Question: Im trying to make a div, take the whole inner height of a browser dynamically and it does not work

Ignore the black, its a div over this div. I want the gray area to take over the whole screen when i enter the divs id #cars on the adressbar
JS:
'''
<script type="text/javascript">
window.onload = function(){
getElementById("cars").style.height = window.innerHeight + " px";
}
};
</script>
'''
I dont think HTML and CSS are necessary to include because its something wrong with my script.
Can someone please help me? That'd be great!
EDIT:
FYI it does not work even when I input '1000px' instead of window.innerHeight blablabla
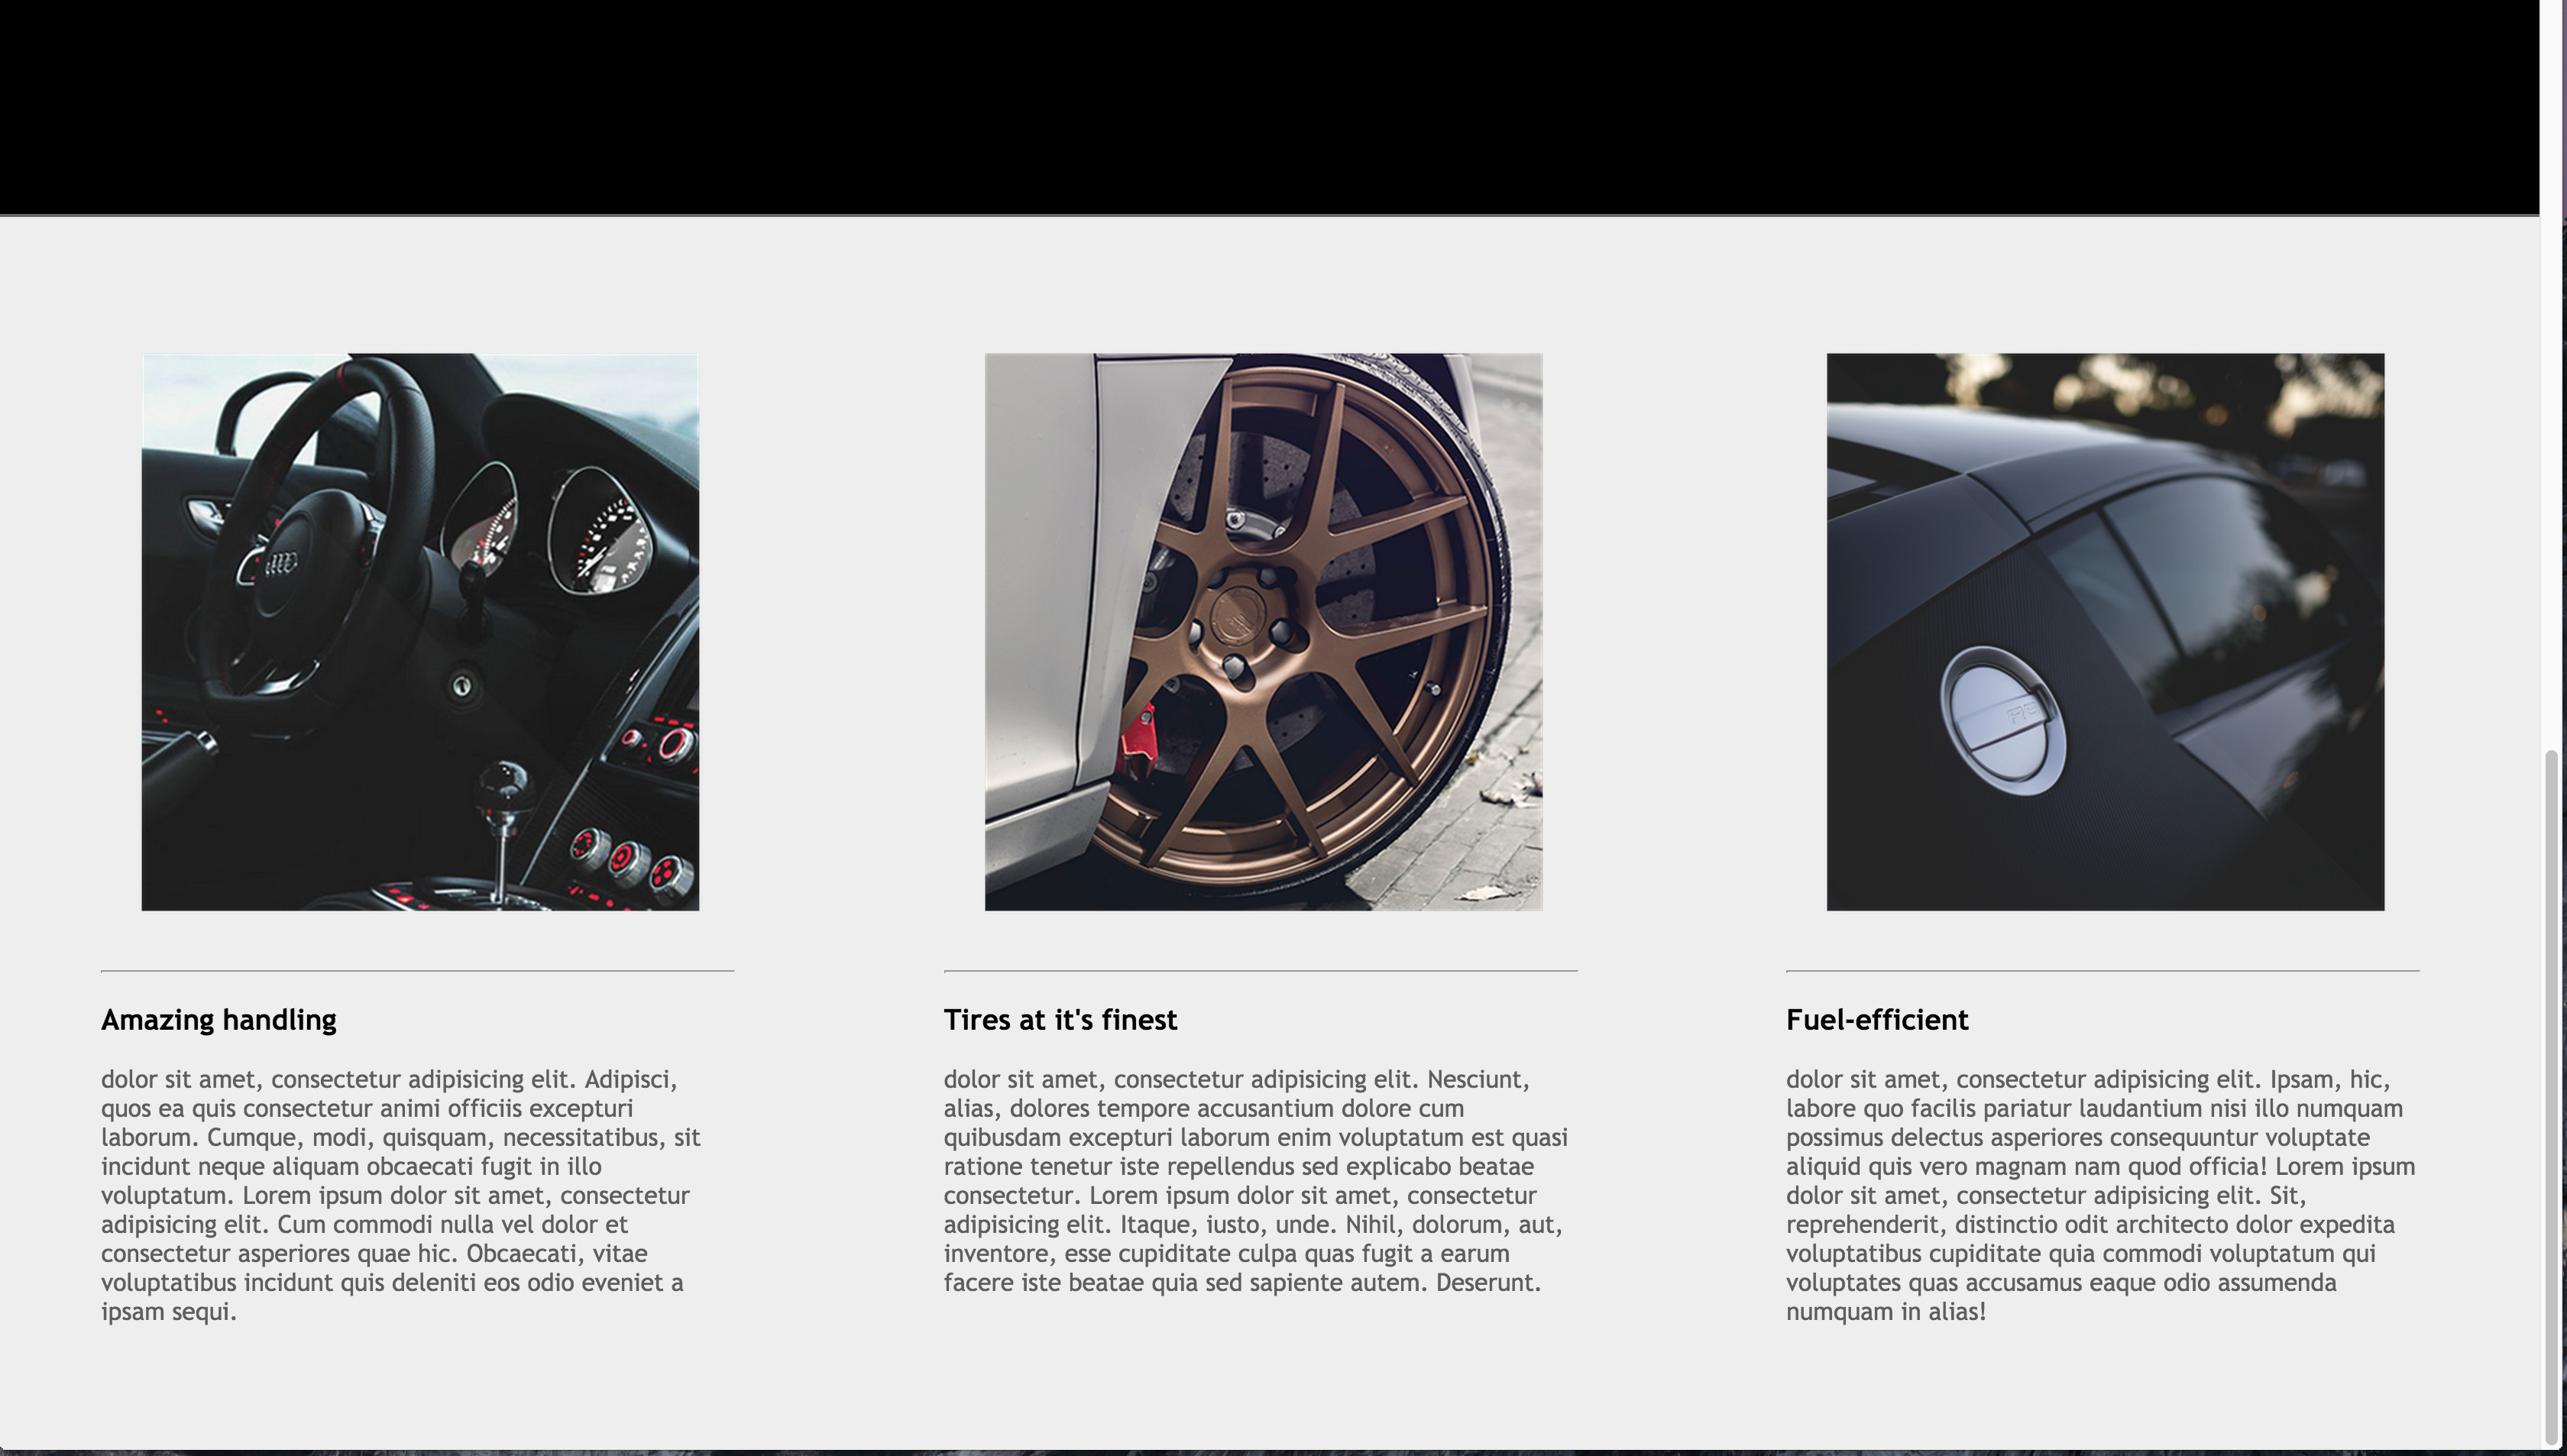
Answer: You have two problems with your script.
- '}'
- 'getElementById''document.getElementById'
The full code with both fixes will be:
'''
<script type="text/javascript">
window.onload = function() {
document.getElementById("cars").style.height = window.innerHeight + " px";
};
</script>
'''